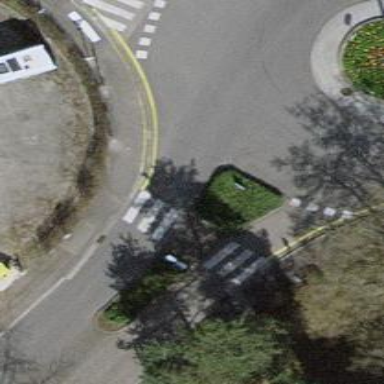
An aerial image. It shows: Zebra crossing with central island.